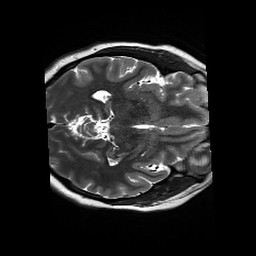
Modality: T2w
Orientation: axial
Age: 21
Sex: female